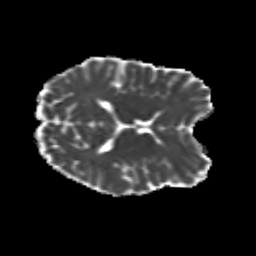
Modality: MD
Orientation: axial
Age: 21
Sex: male
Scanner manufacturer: siemens
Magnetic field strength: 3 T
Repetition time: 3.5 s
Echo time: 0.104 s